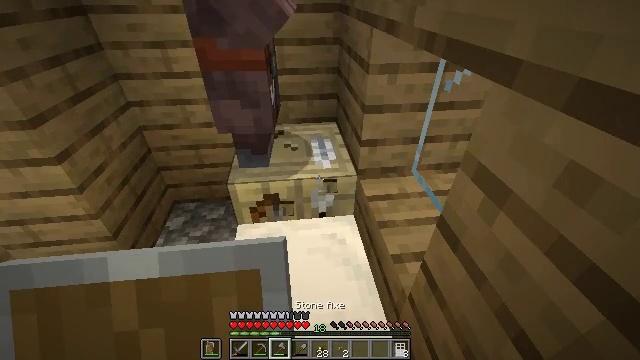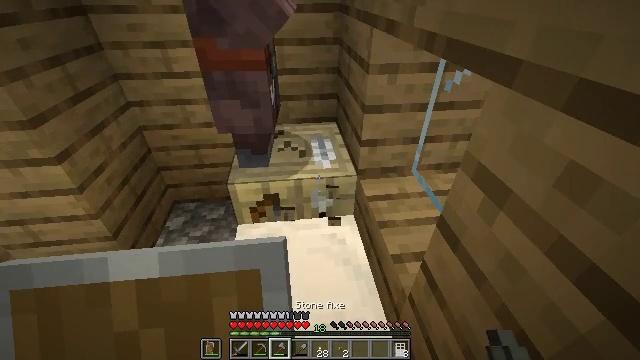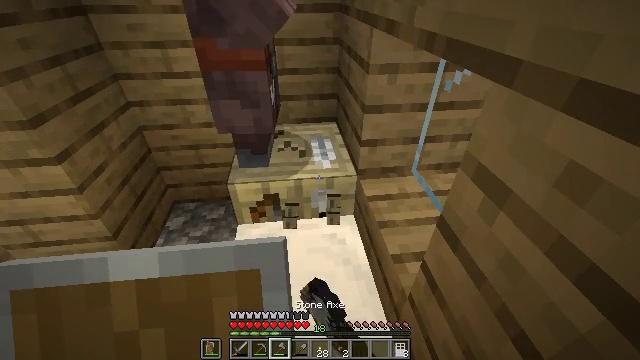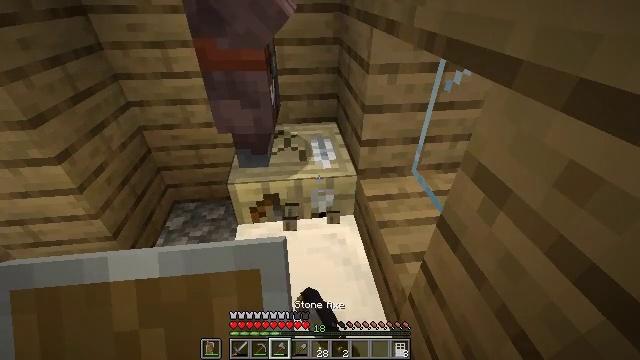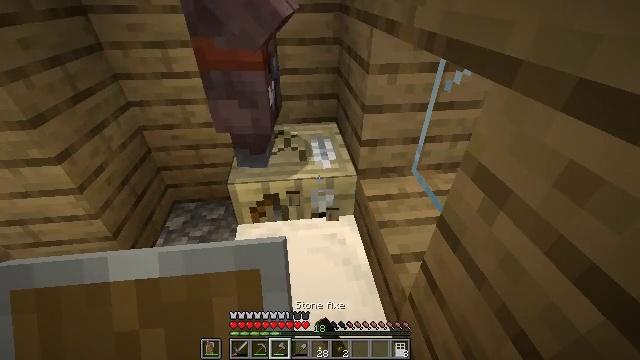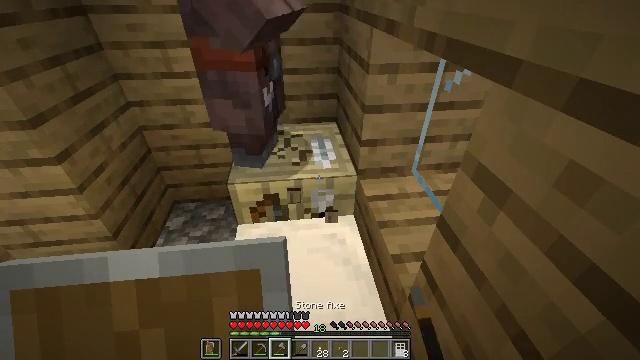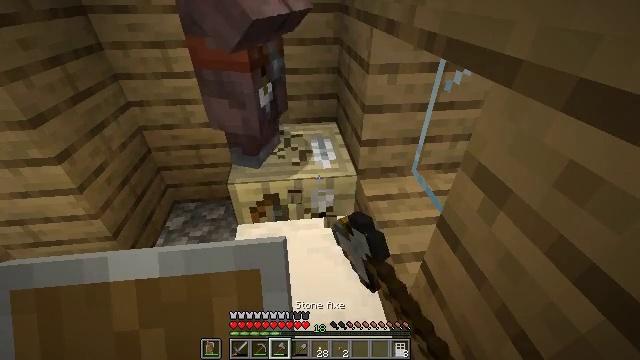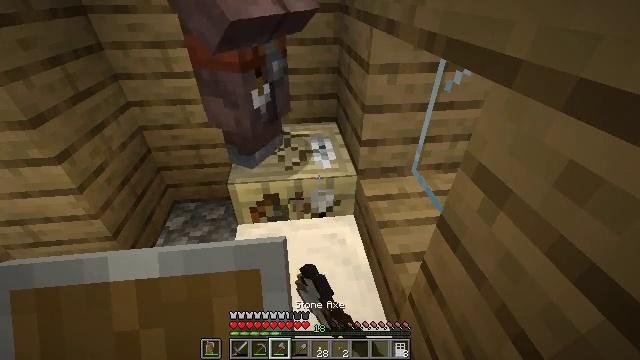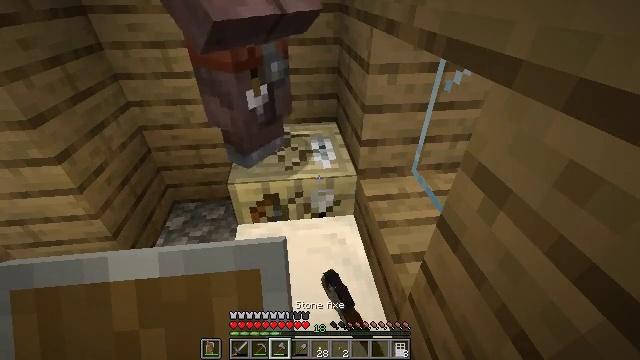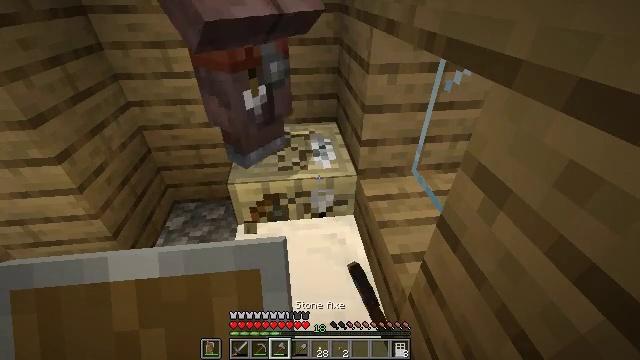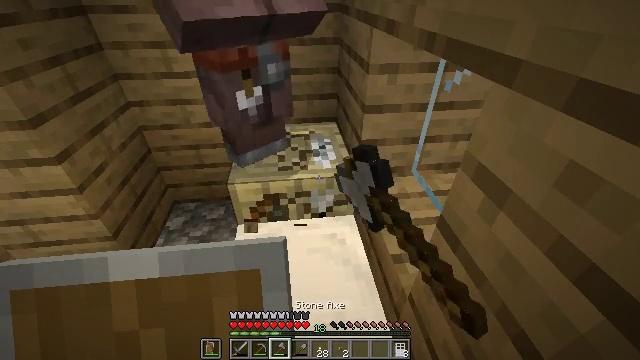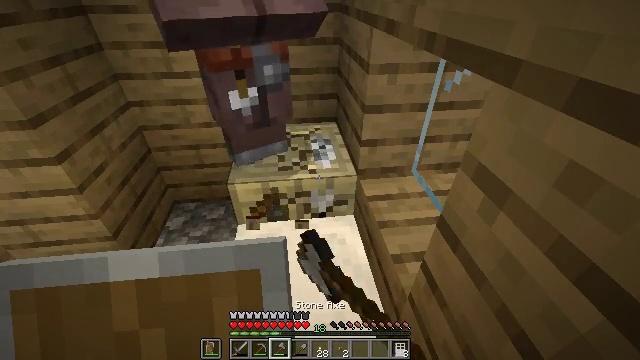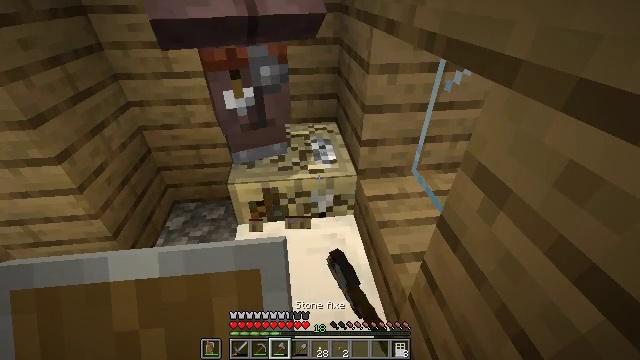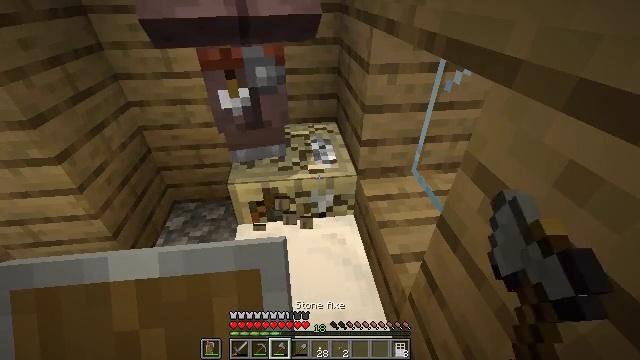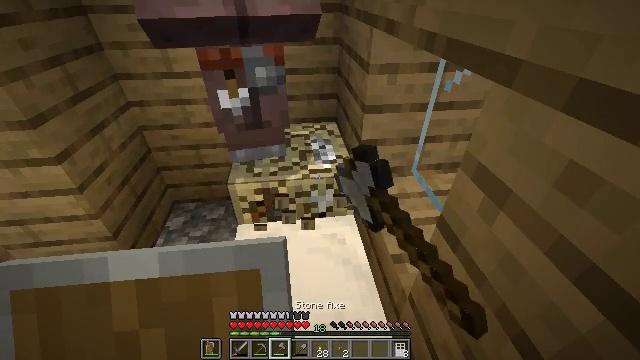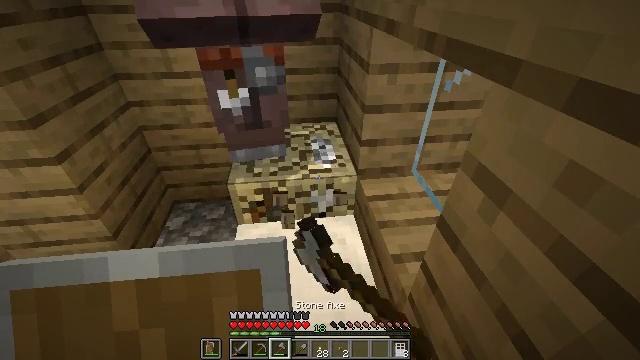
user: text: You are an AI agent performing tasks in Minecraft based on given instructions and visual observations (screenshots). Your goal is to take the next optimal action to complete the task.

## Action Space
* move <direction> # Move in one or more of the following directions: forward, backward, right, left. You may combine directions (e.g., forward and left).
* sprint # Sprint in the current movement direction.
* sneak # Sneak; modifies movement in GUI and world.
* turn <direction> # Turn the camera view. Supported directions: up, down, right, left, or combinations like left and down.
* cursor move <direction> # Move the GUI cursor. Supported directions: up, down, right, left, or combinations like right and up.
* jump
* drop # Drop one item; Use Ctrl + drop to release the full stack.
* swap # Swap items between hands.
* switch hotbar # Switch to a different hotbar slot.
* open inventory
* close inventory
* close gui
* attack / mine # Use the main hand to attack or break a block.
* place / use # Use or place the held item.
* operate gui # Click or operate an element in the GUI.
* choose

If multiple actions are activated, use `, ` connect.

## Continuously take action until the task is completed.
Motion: motion action
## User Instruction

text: Recycle the fletching table.
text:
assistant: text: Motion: attack / mine
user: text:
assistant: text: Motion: attack / mine
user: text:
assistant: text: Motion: attack / mine
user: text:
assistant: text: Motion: attack / mine
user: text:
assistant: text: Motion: attack / mine
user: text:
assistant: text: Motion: attack / mine
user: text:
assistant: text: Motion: attack / mine
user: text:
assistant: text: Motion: attack / mine
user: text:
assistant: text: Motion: attack / mine
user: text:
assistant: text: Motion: attack / mine
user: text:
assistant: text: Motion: attack / mine
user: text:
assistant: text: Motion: attack / mine
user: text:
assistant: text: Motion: attack / mine
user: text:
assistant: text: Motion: attack / mine
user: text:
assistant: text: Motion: attack / mine
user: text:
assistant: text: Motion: attack / mine
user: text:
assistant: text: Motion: attack / mine
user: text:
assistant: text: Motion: attack / mine
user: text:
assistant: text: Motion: attack / mine
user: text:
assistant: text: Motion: attack / mine
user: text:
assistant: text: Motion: move forward, attack / mine
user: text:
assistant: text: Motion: attack / mine